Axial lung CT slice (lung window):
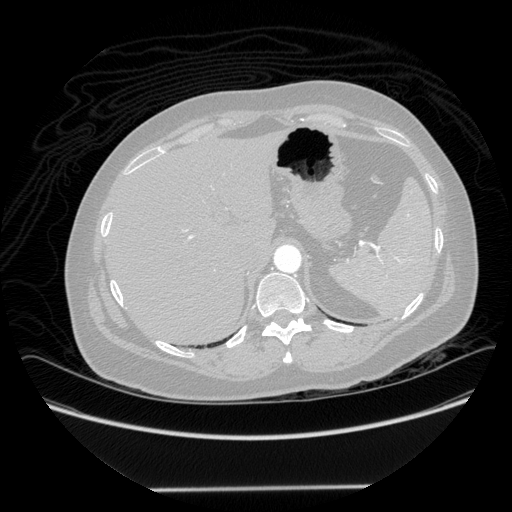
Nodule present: no